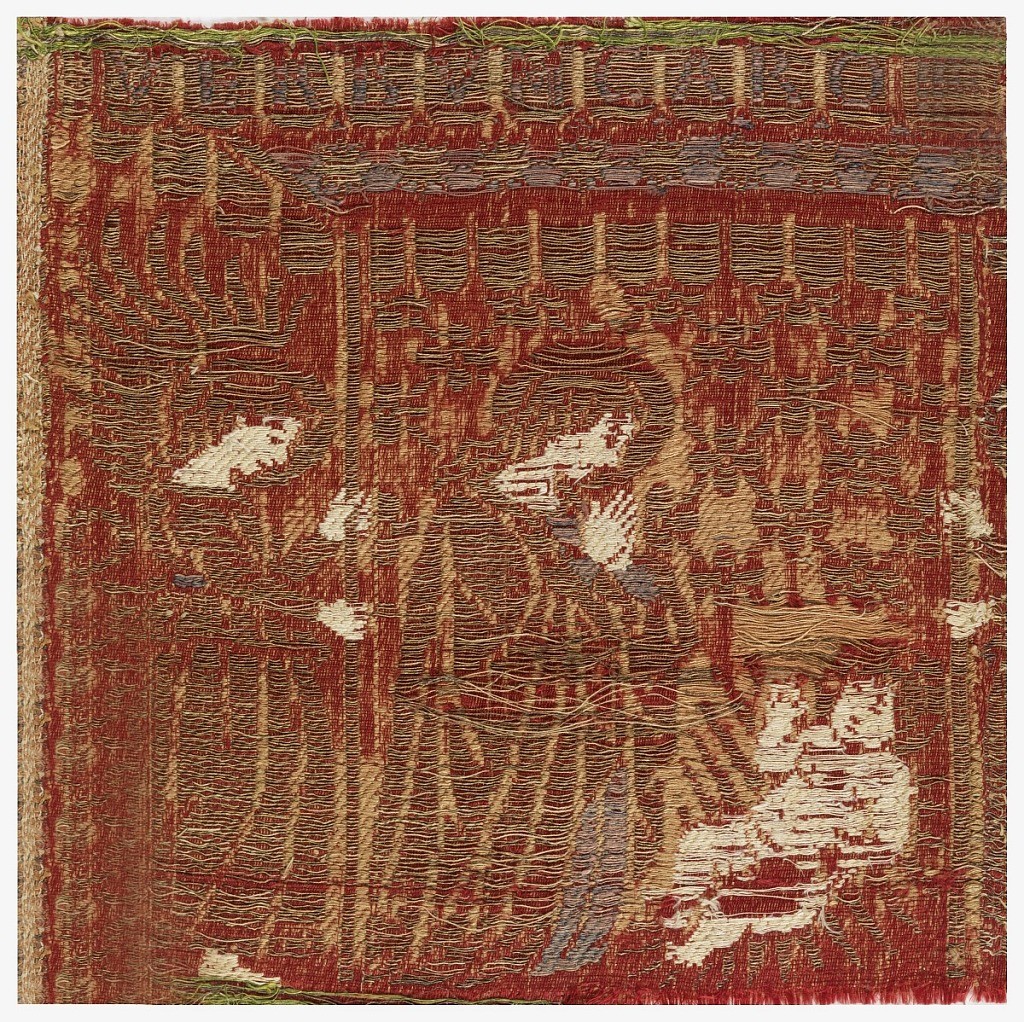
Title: Fragment
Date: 16th century
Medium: silk, linen, metallic Technique;
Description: Woven scene of the Adoration.